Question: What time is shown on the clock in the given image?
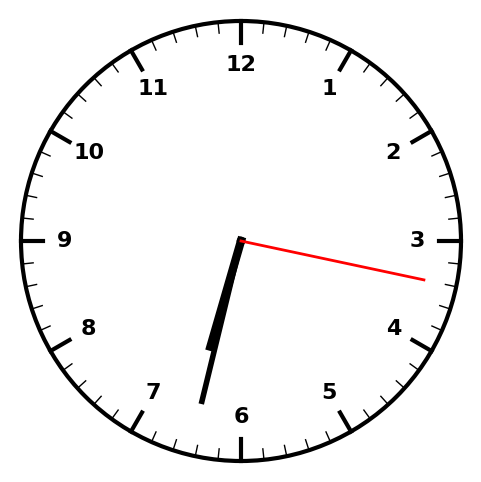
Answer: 06:32:17